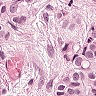
Metastatic tissue present: yes